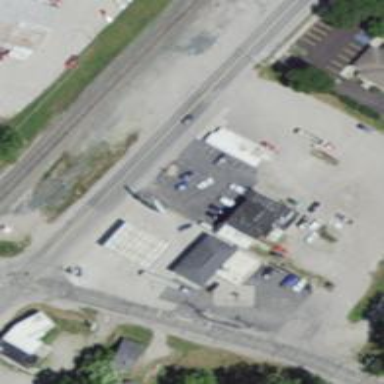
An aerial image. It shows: Convenience shop.